Field crop: maize
Growth stage: 2
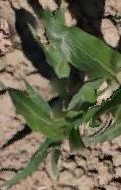
Species: maize